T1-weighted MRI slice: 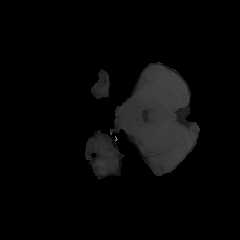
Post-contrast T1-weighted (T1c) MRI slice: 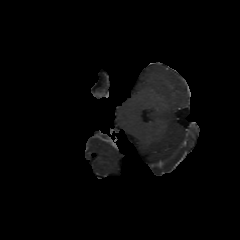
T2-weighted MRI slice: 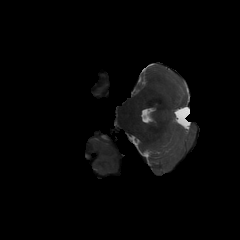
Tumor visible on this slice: no